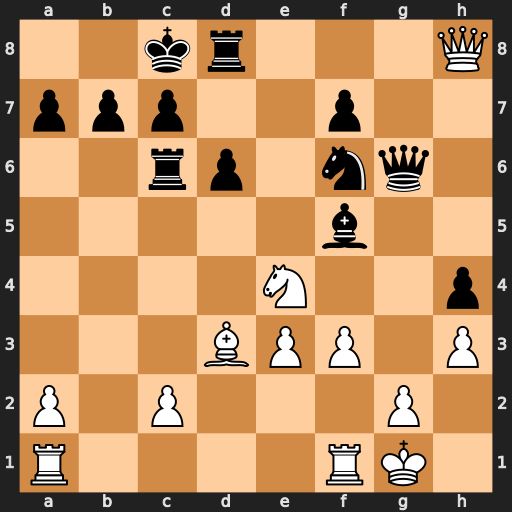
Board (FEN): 2kr3Q/ppp2p2/2rp1nq1/5b2/4N2p/3BPP1P/P1P3P1/R4RK1
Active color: w
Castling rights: -
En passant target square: -
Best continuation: Qxf6 Qxf6 Nxf6 Bxd3 cxd3